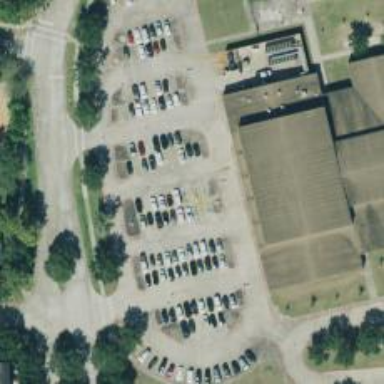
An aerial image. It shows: Parking space.